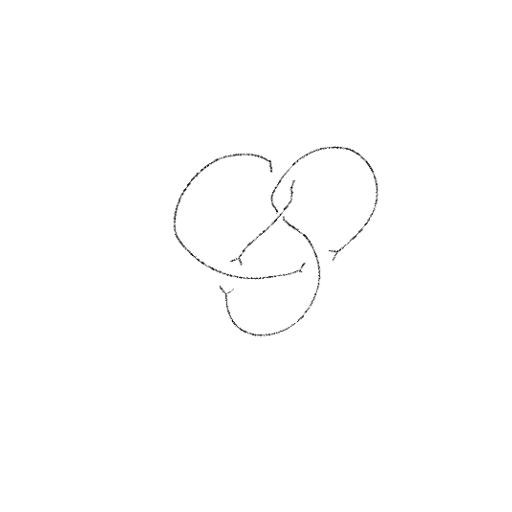
Crossing number: 4